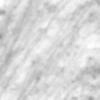
Label: no_change